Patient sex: M
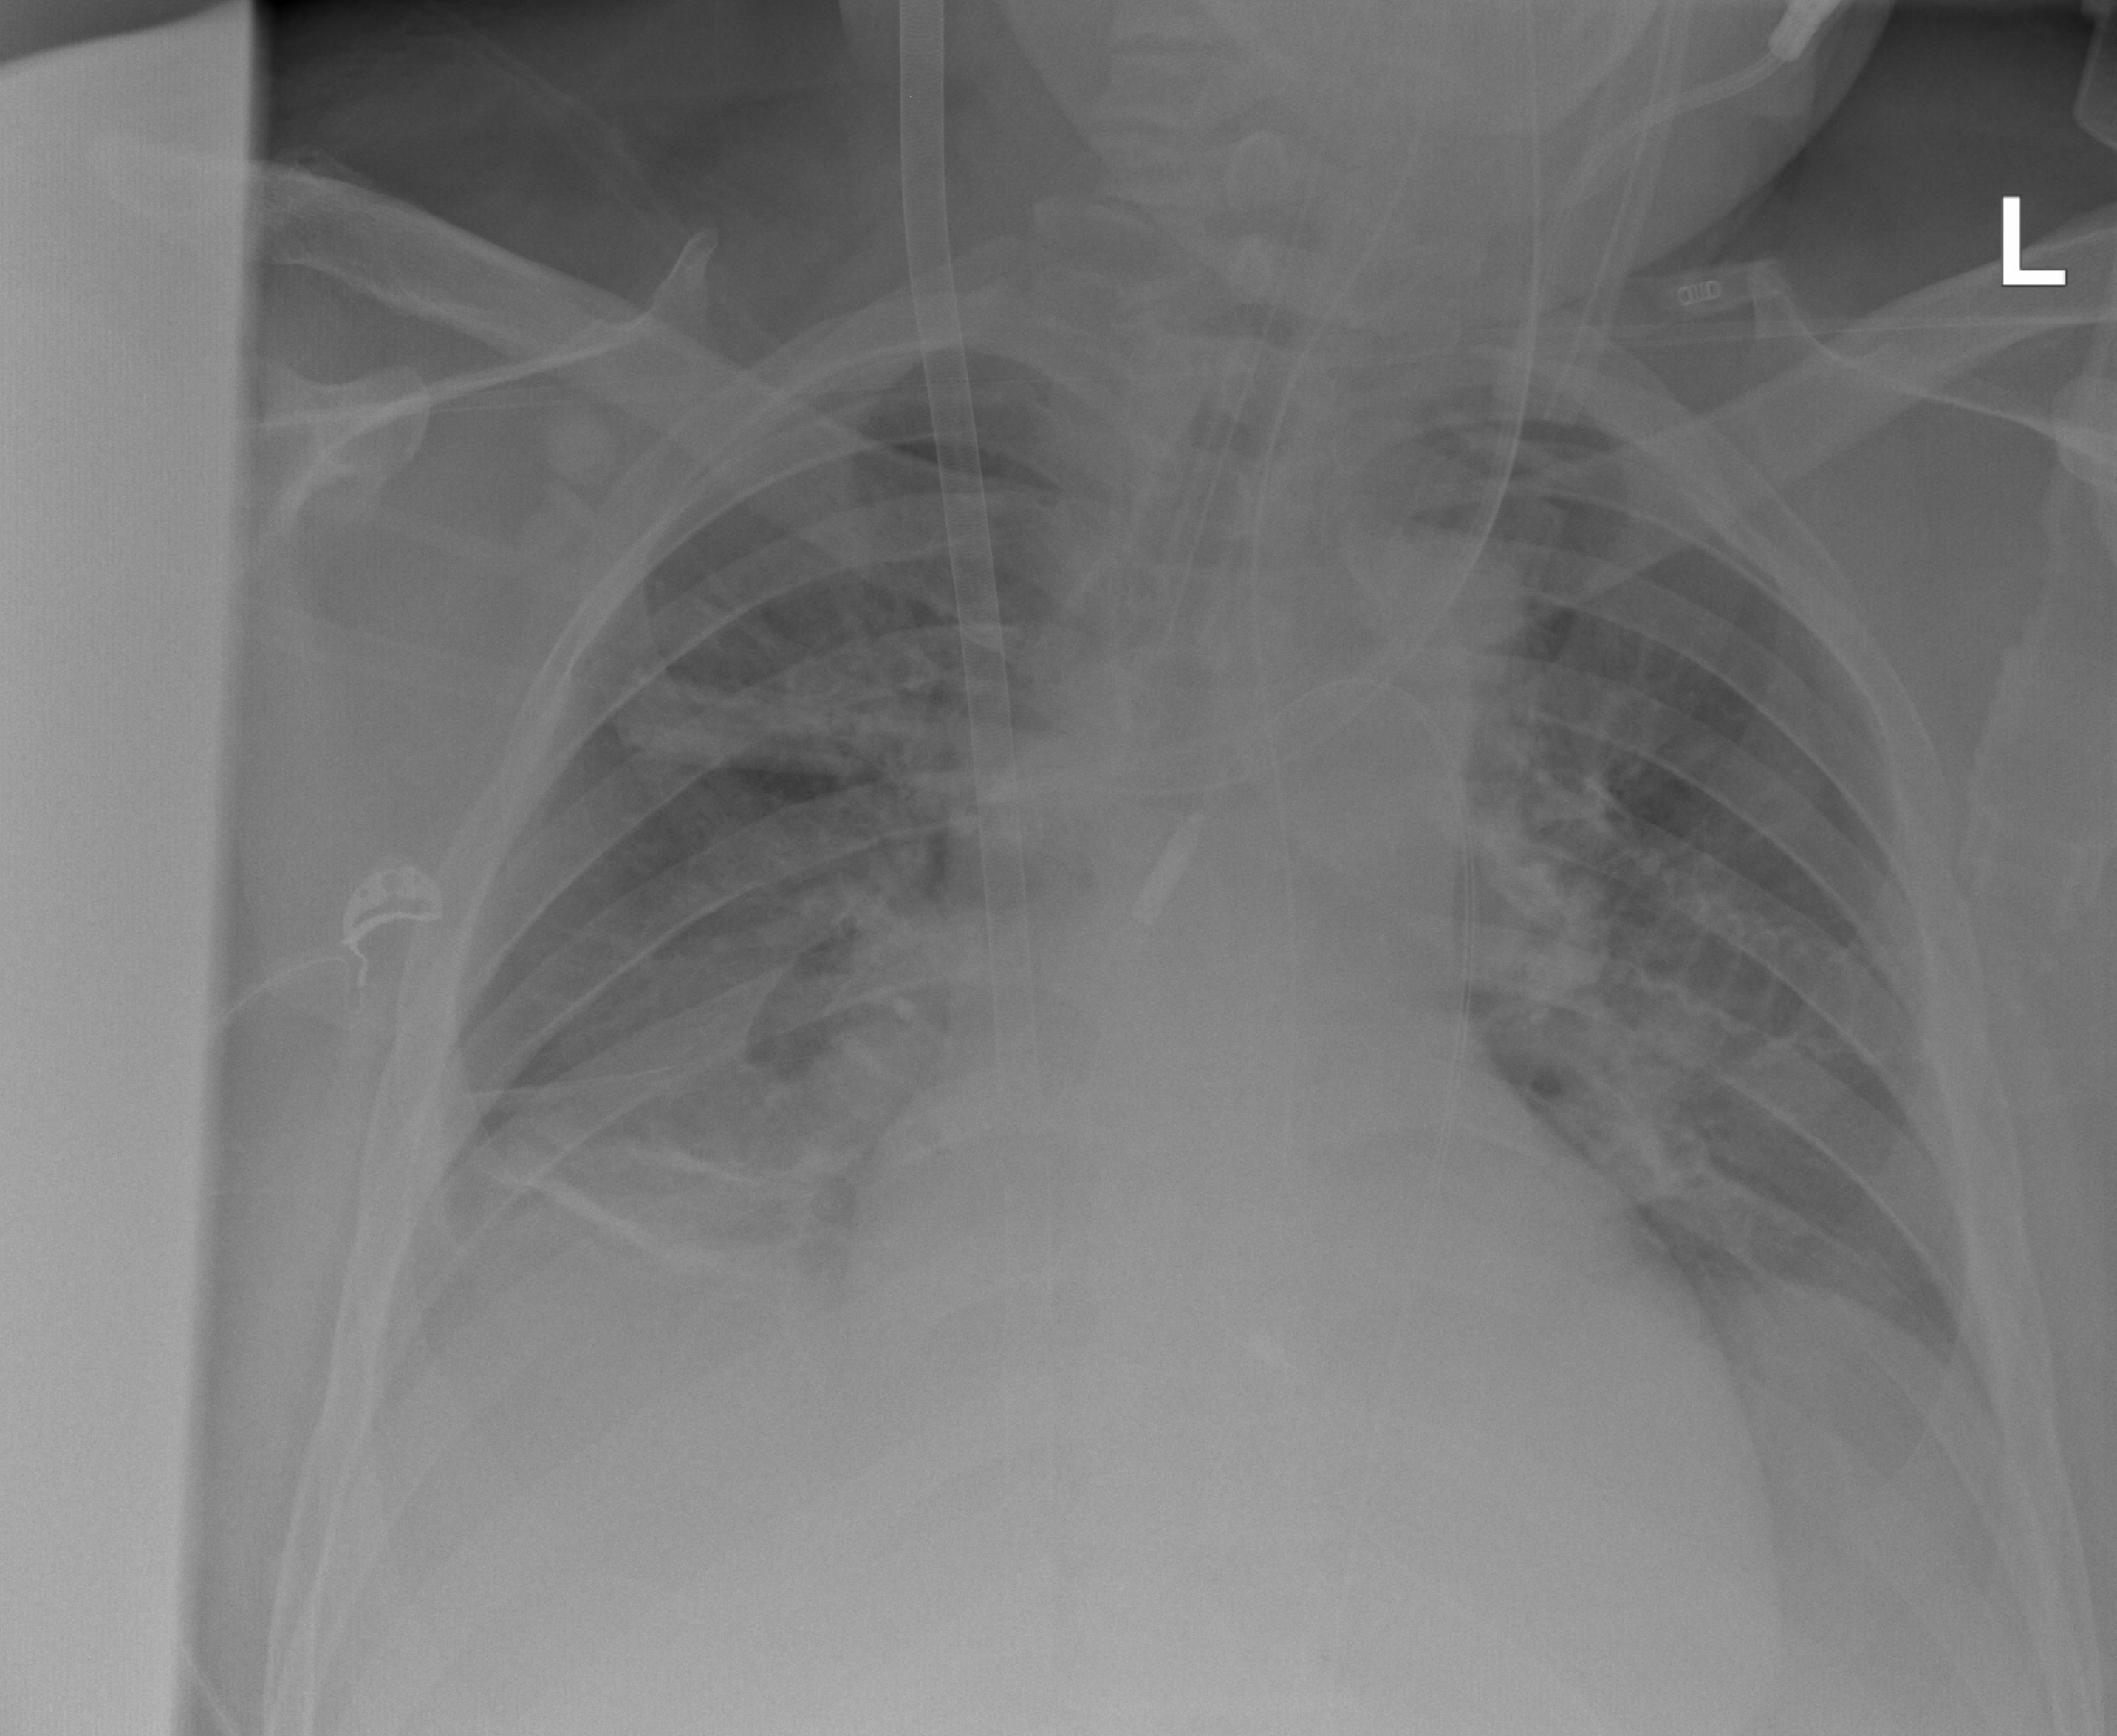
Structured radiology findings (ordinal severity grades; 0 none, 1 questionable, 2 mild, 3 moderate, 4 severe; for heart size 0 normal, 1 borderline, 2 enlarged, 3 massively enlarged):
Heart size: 1
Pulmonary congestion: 0
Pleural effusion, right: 2
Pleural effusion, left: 0
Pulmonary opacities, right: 1
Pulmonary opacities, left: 0
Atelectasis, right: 3
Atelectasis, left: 2